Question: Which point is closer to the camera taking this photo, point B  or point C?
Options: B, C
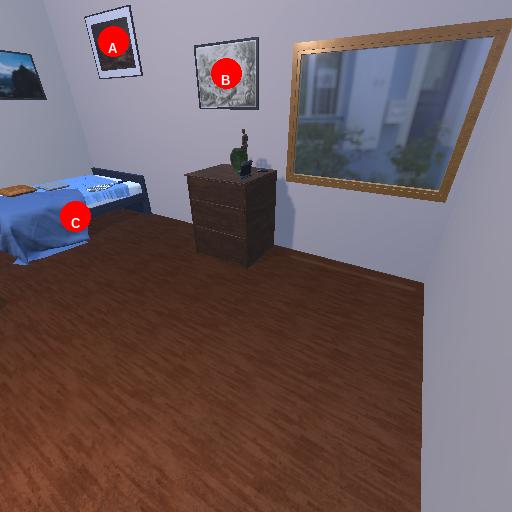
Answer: B